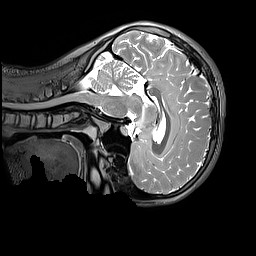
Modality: T2w
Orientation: sagittal
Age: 12
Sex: female
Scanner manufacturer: siemens
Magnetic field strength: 3 T
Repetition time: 3.2 s
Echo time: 0.408 s